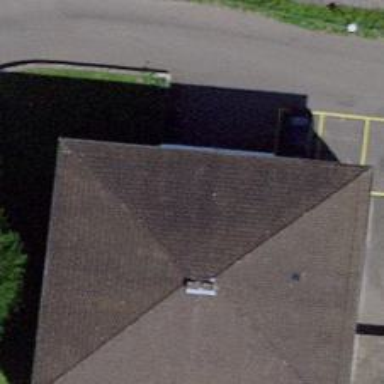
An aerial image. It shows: Building with pyramidal-shaped roof.